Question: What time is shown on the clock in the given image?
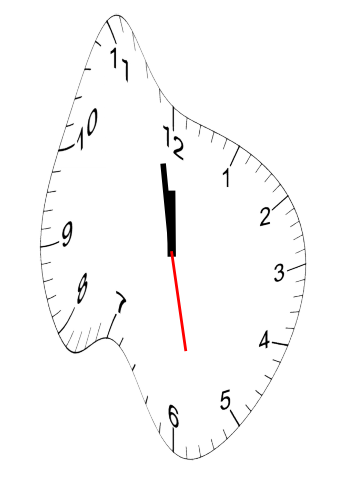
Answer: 11:58:28